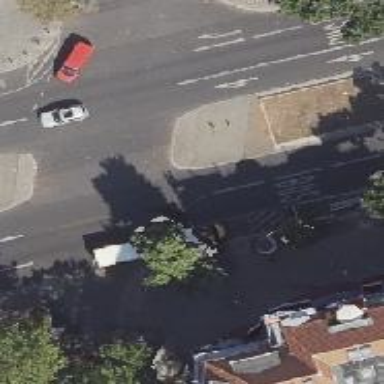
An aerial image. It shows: Unmarked crossing on footway.